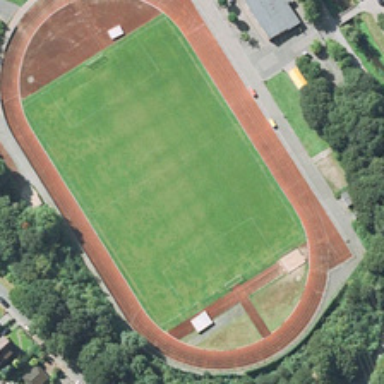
The playground consists of a red track and a green football field .